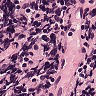
Metastatic tissue present: no